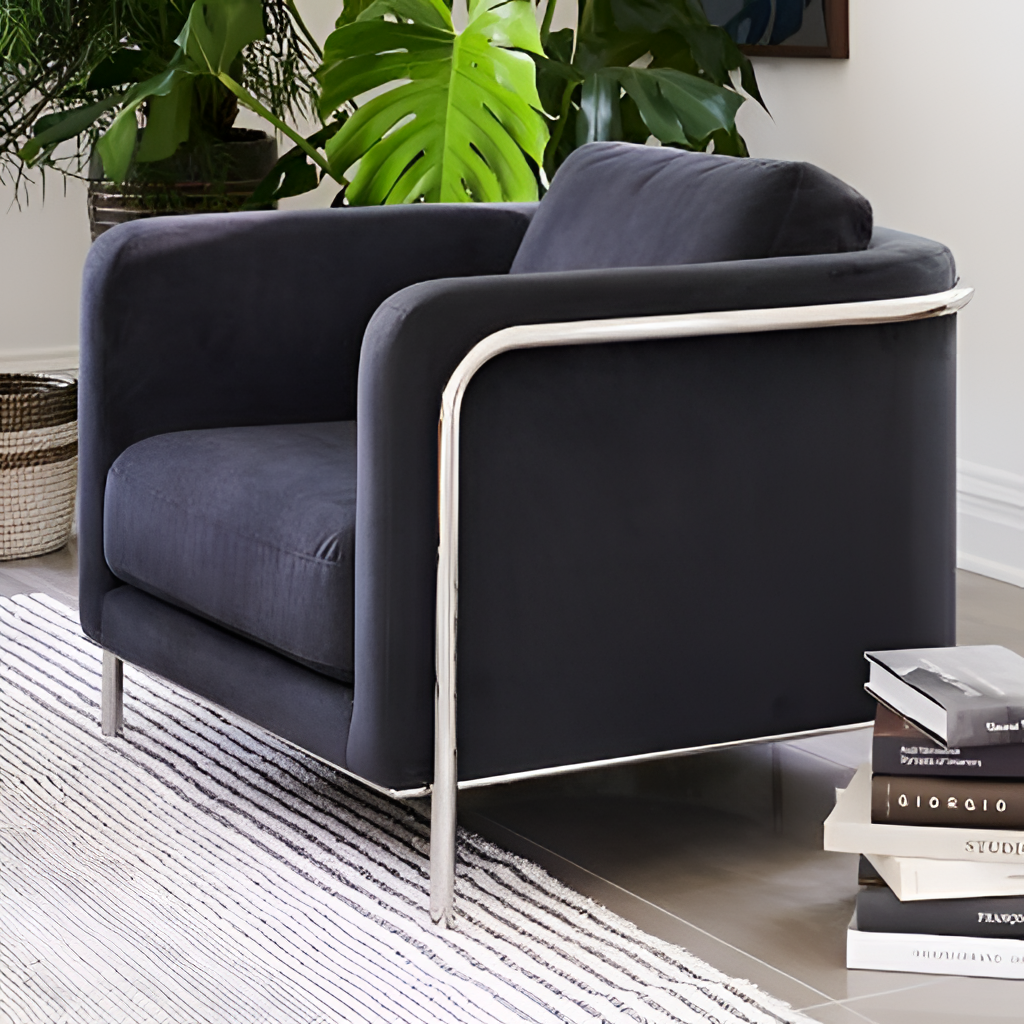
gray velvet chair, living room, paint wallpaper, with solid pattern, gray tile flooring, with large square pattern, contemporary